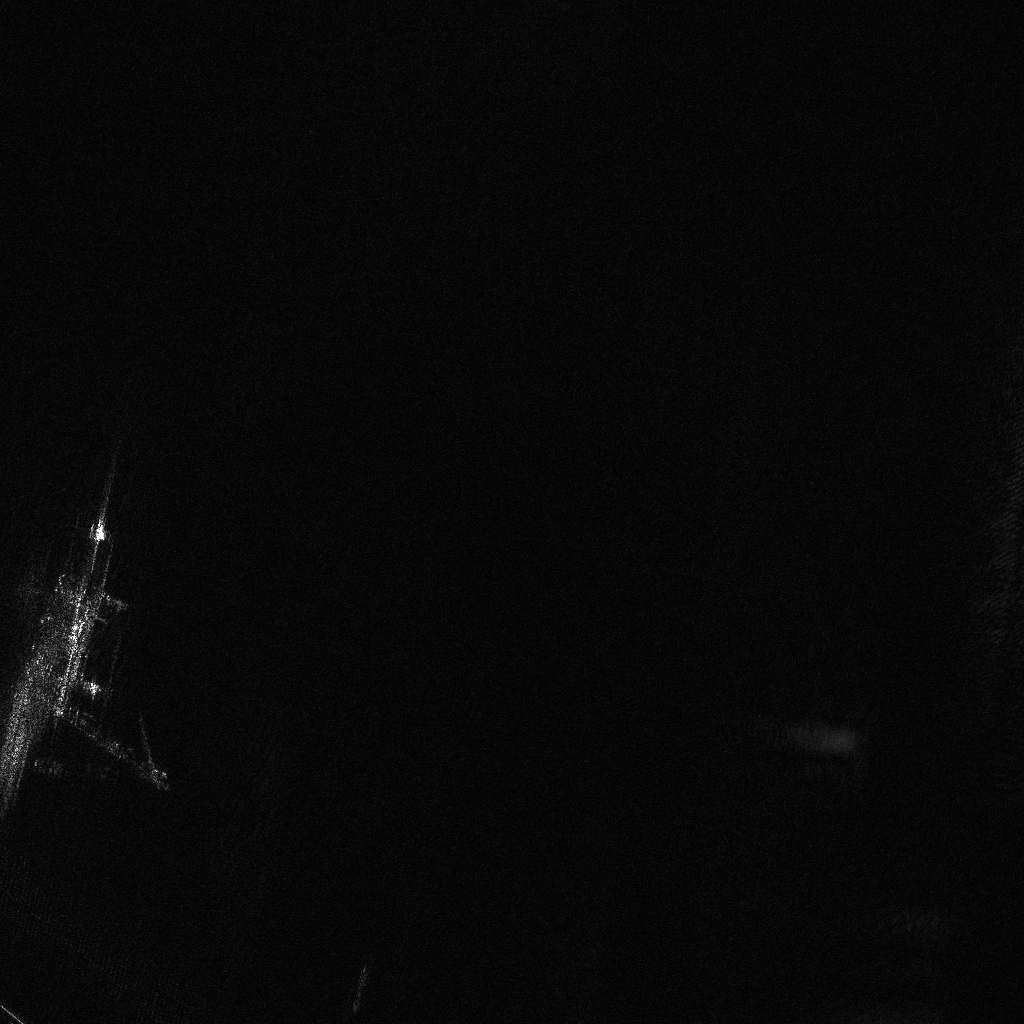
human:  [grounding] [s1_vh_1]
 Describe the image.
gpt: In the satellite image, there is  <ref>1 large container </ref> <box>[[2, 51, 10, 71, 26]]</box> located at left.